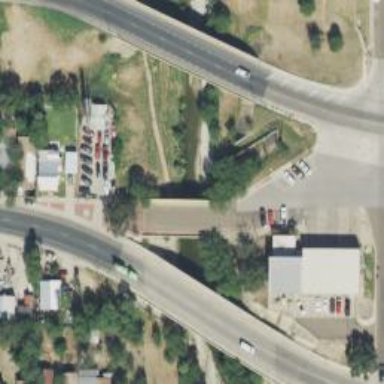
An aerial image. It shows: Service road on bridge.